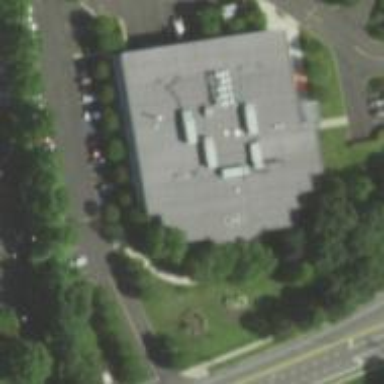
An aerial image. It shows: Building.